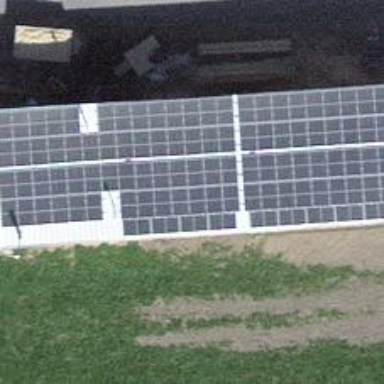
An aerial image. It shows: Solar power generator with photovoltaic panels.